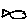
Label: fish